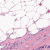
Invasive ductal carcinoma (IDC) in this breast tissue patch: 1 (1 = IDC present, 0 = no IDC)